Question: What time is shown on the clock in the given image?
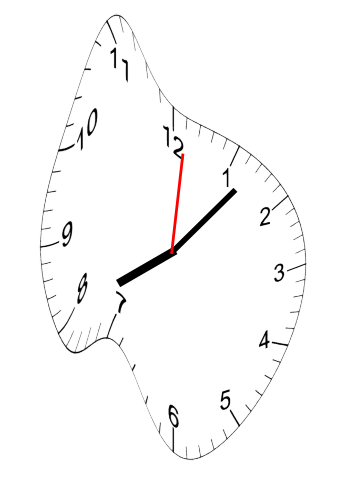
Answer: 08:07:01